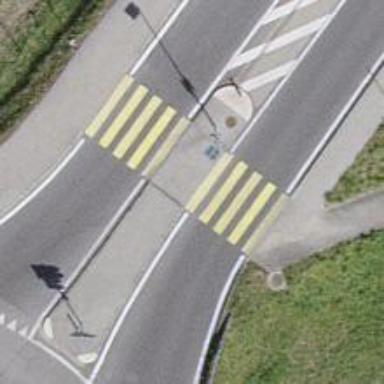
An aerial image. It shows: Zebra crossing footway with island in the middle.